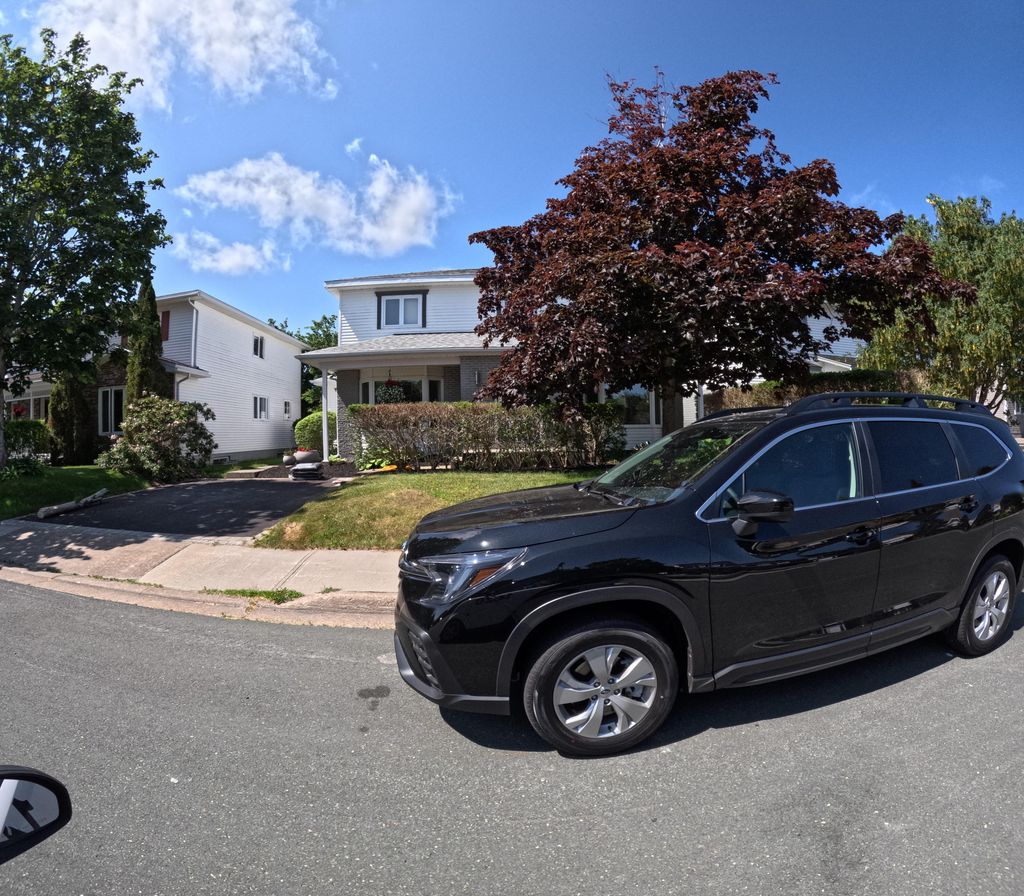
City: st_johns